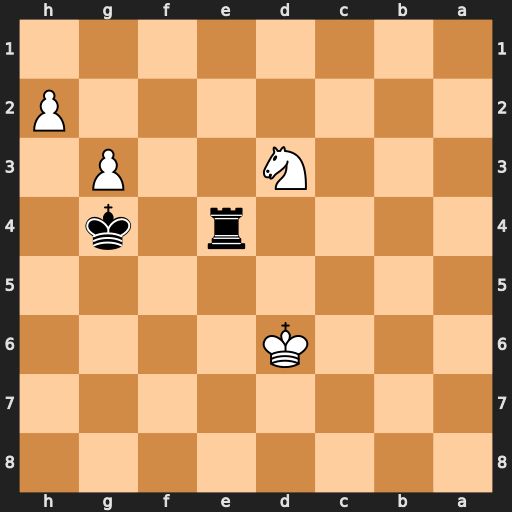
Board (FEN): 8/8/3K4/8/4r1k1/3N2P1/7P/8
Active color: b
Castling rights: -
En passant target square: -
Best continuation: Rd4+ Ke7 Rxd3